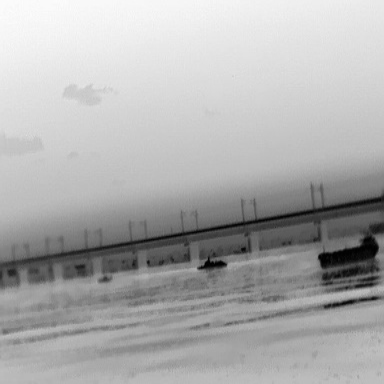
There are three objects shown in the infrared image, including a warship, a liner, and a canoe.